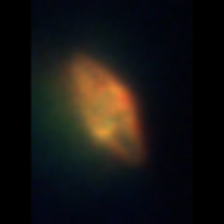
Taxon: Gyrodinium
Group: Dinoflagellates